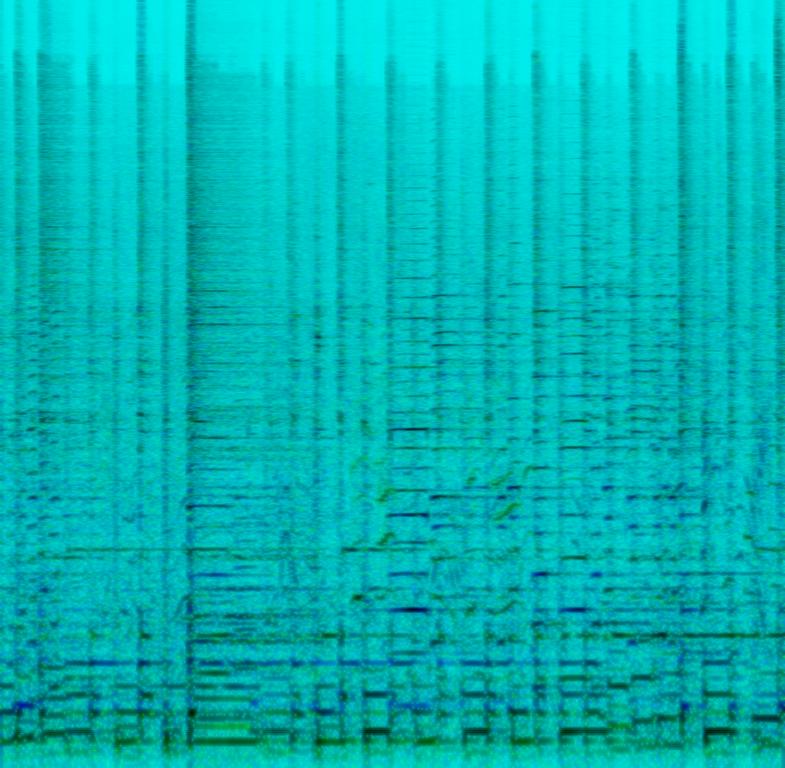
The low quality recording features a live performance of a folk song that consists of an accordion melody playing over groovy bass, shimmering hi hats, punchy snare and electric guitar melody. There are crowd chattering noises in the background. It sounds passionate and groovy.